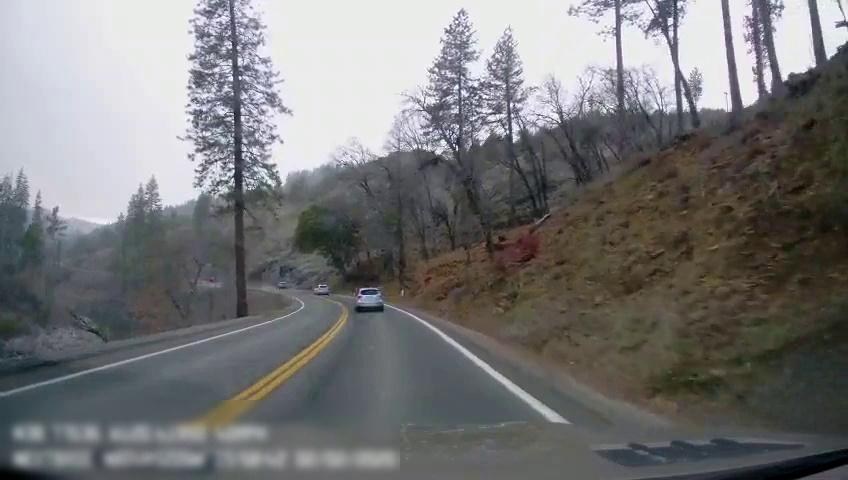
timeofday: Day
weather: Cloudy
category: Drivable Space
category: Vehicles | Car
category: Vehicles | SUV
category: Vehicles | SUV
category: Lanes | Current Lane
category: Lanes | Current Lane
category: Lanes | Opposite Lane